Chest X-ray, PA view. Patient: 61 years old, sex M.
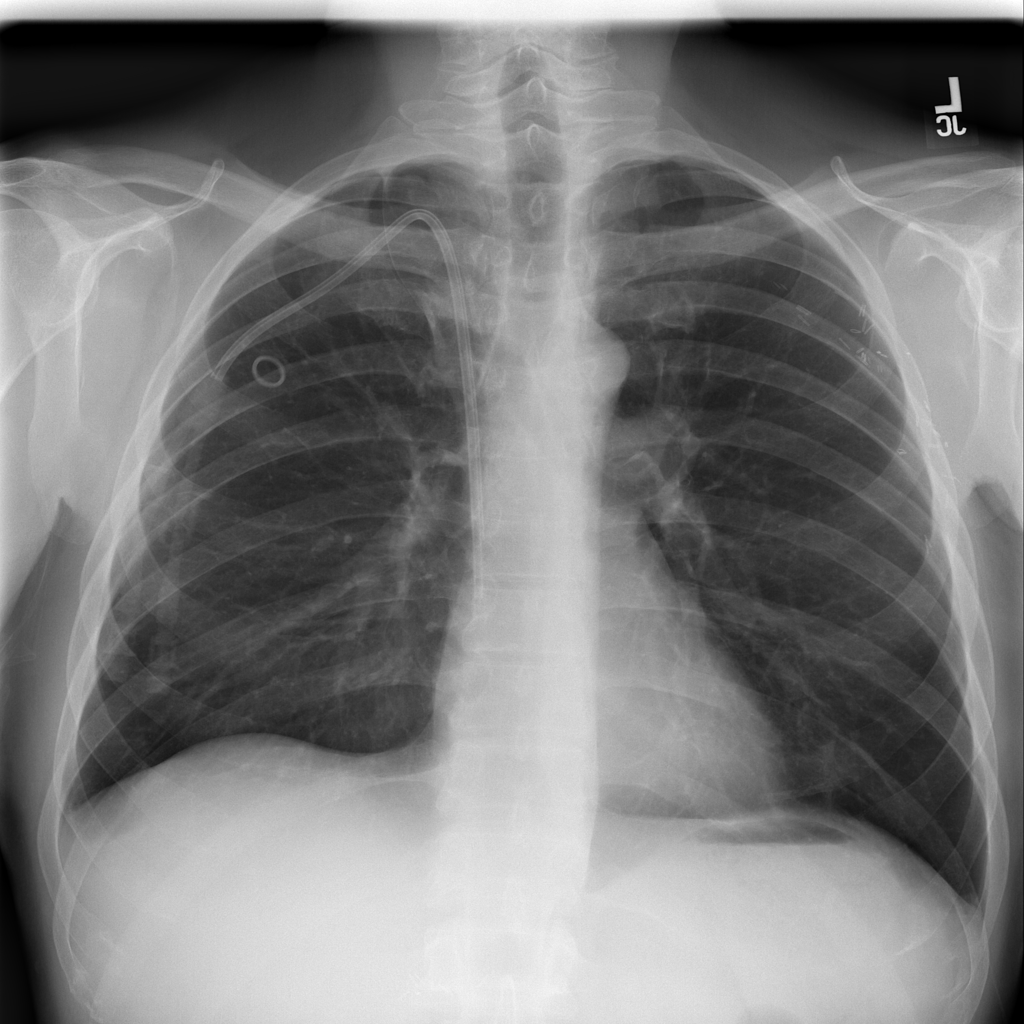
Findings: No Finding